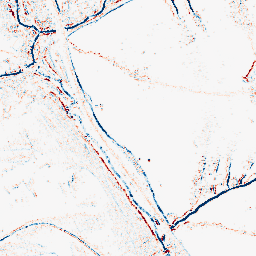
Category: morphological
Decomposition family: morphological_square
Decomposition parameters: operation: average
size: 3
Upsampling method: bspline
Upsampling parameters: scale: 4
Upsampling scale: 4